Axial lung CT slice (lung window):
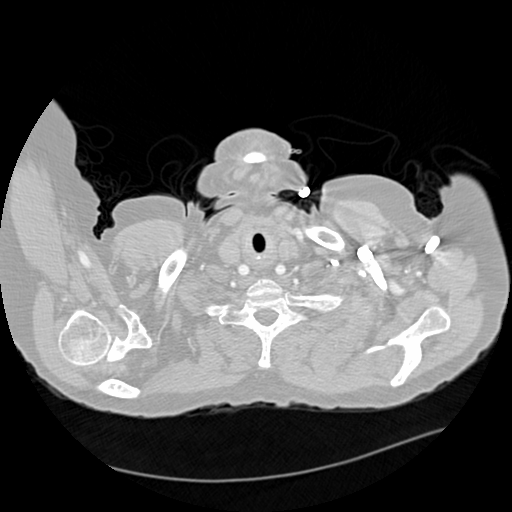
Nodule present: no